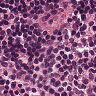
Metastatic tissue present: no